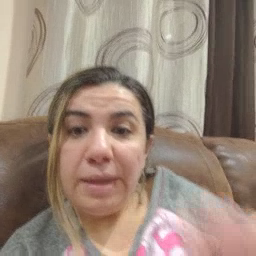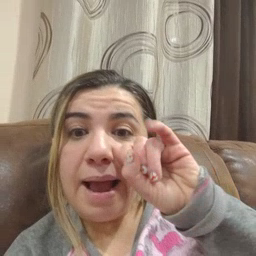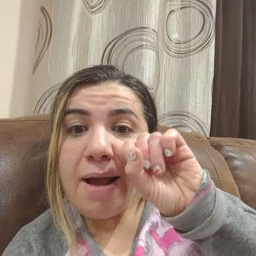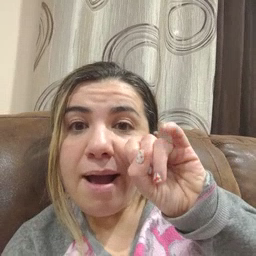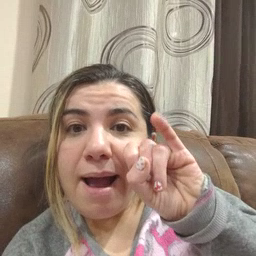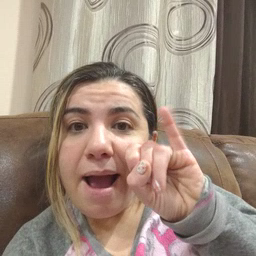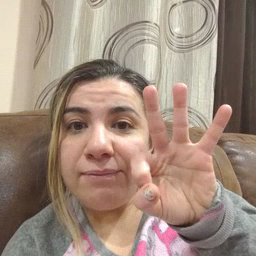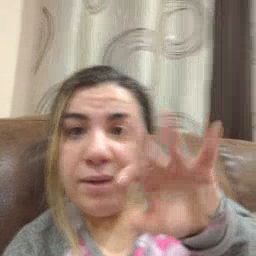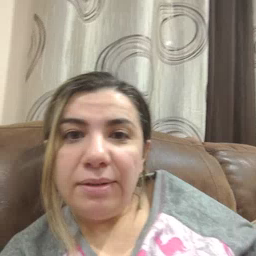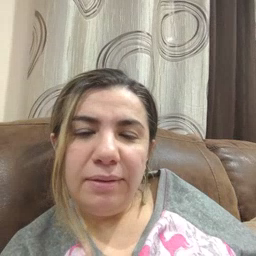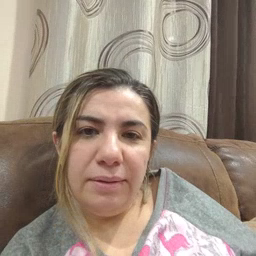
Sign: if